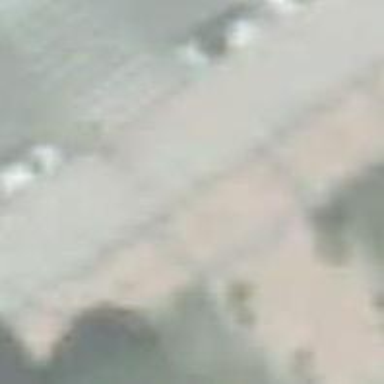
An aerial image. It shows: Paved sidewalk that serves as footway.